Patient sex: F
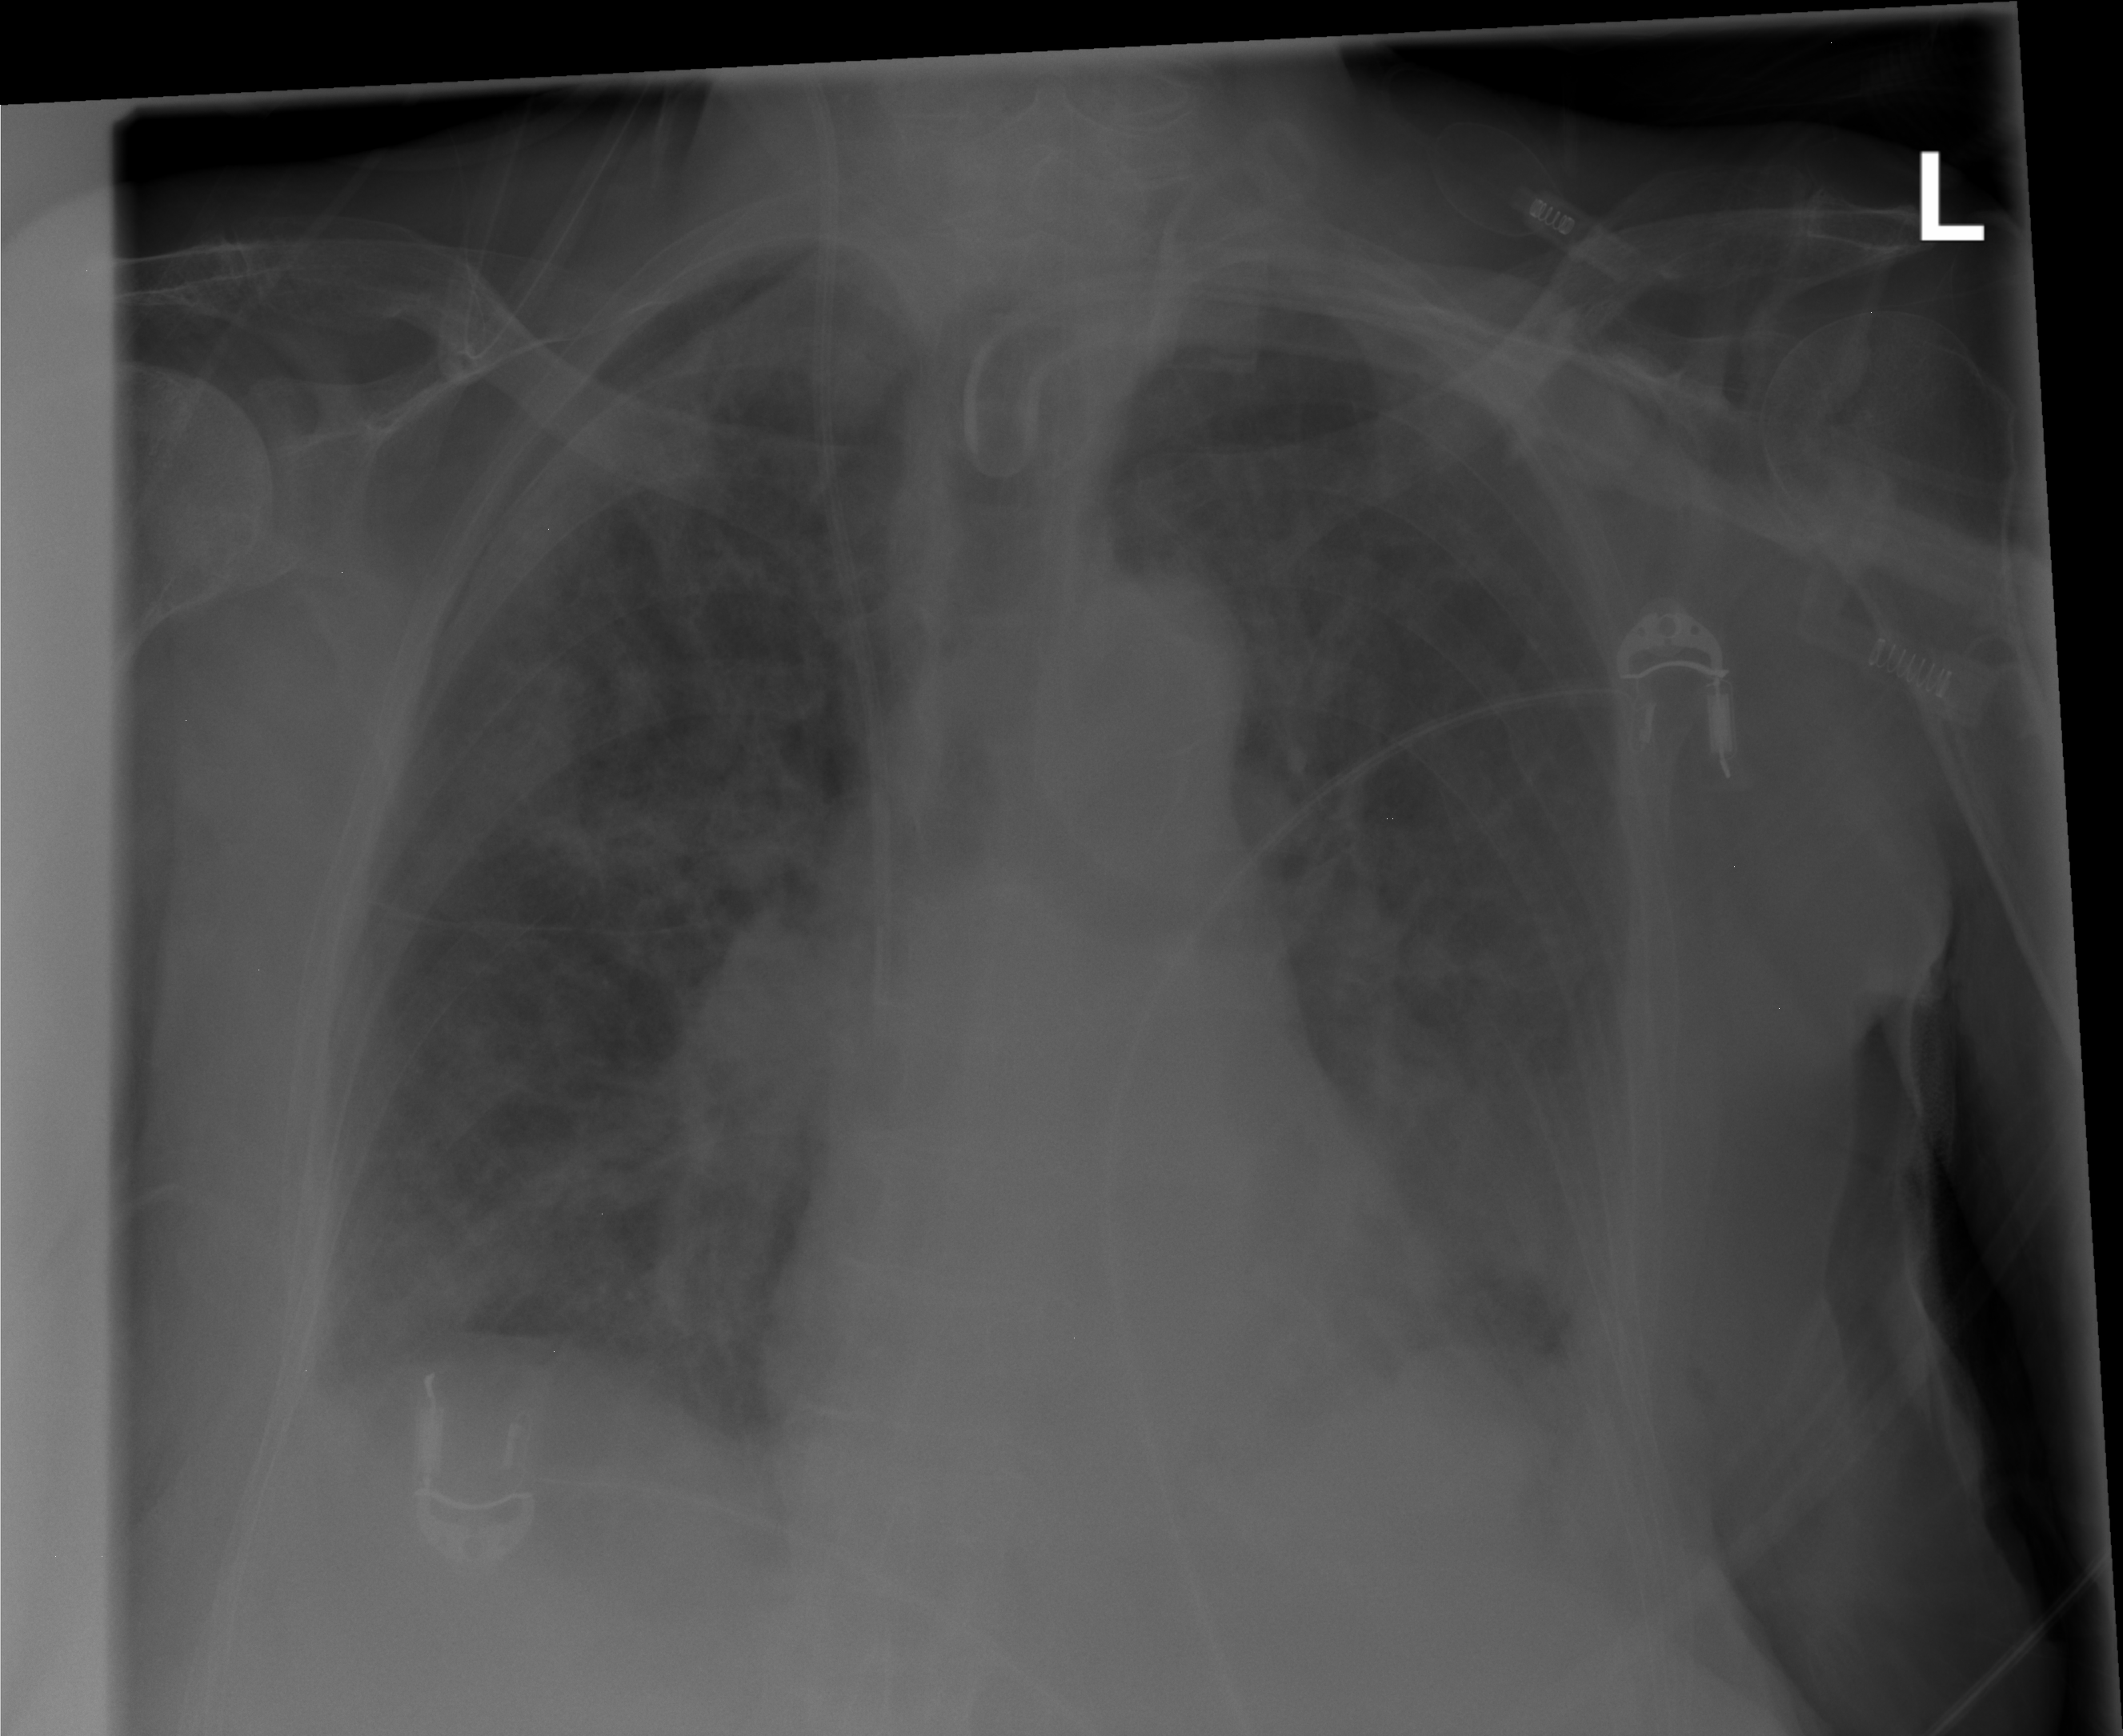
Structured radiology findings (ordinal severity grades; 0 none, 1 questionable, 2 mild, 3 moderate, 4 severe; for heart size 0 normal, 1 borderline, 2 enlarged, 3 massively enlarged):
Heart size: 0
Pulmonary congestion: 2
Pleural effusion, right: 2
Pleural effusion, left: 2
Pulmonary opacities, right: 3
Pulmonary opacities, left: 3
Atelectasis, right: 1
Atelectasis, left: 2